Question: I'm trying to build a form block for my liquid theme language. I have based my approach on <URL>. How ever the answer seems to be incomplete.
The problem is that protect from forgery and some other methods are unavailable. Causing an error:
'''
Liquid error: undefined method 'protect_against_forgery?' for #
'''
This is my code:
'''
class LiquidFormTag < Liquid::Block
include ActionView::Context
include ActionView::Helpers::FormHelper
def initialize(tag_name, markup, tokens)
super
end
def render(context)
form_tag("#") do
super
end
end
end
Liquid::Template.register_tag('liquid_form', LiquidFormTag)
'''
Does any one know how i add the 'protect_against_forgery' method do this class?
this is the error output:

This is the relevant part of my Liquid code:
'''
{% ticket_form %}
{% for offer in event.offers %}
<div class="well well-sm">
<div class="row">
<div class="col-xs-3 col-sm-5 col-md-6 col-lg-7">
<h5>{{offer.name}}</h5>
</div>
<div class="col-xs-9 col-sm-7 col-md-6 col-lg-5 pull-right">
<div class="input-group">
<span class="input-group-addon">{{offer.price}}</span>
<input type="email" class="form-control tickets-count" cols="2" id="exampleInputEmail1" placeholder="0">
<span class="input-group-btn">
<button type="button" class="btn btn-default"><i class="fa fa-plus"></i></button>
<button type="button" class="btn btn-default"><i class="fa fa-minus"></i></button>
</span>
</div>
</div>
</div>
</div>
{% endfor %}
{% endticket_form %}
'''
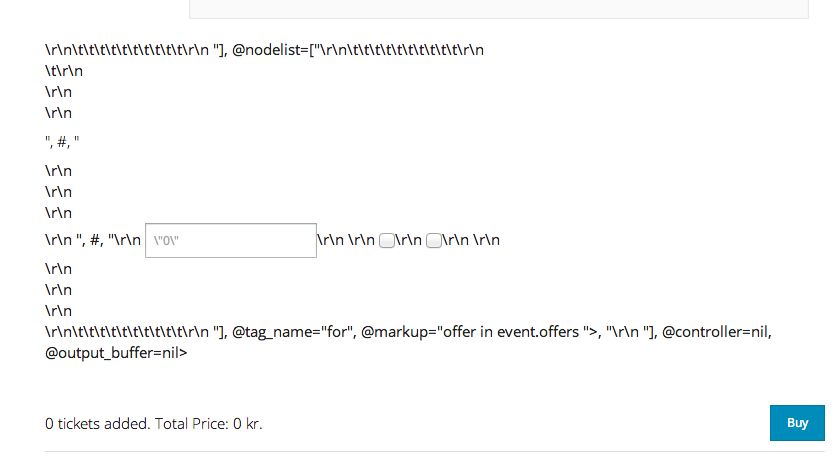
Answer: I agree to Rodrigo but it will be hard to identify method names that will be deleagated to controller.
That's why I prefer to extend 'Liquid::Block' class and delegate missing methods to controller if responds..
'''
class LiquidFormTag < Liquid::Block
include ActionView::Context
include ActionView::Helpers::FormHelper
attr_reader :controller
def initialize(tag_name, markup, tokens)
super
end
def render(context)
@controller = context.registers[:controller]
form_tag('#') do
super(context).html_safe
end
end
end
Liquid::Block.class_eval do
# This delegates missing - including private & protected - methods (like protect_against_forgery?) to controller.
def method_missing(*args)
begin
if controller.respond_to?(args.first, true)
controller.send(args.first)
else
super
end
rescue
super
end
end
end
'''